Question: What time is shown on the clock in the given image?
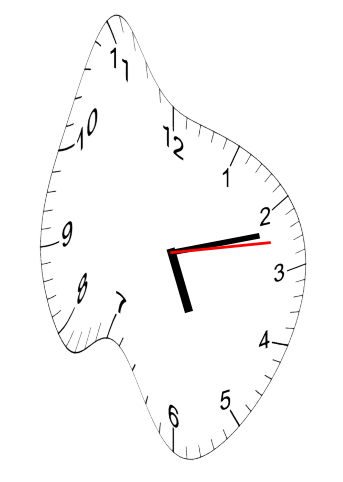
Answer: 05:12:13